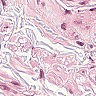
Metastatic tissue present: no